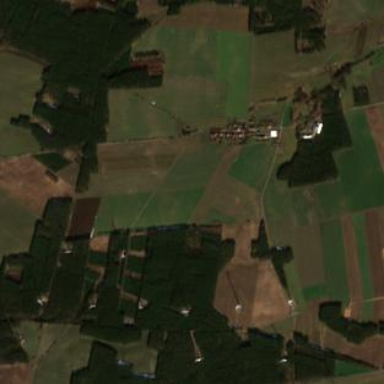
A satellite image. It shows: Picturesque farmland scene.